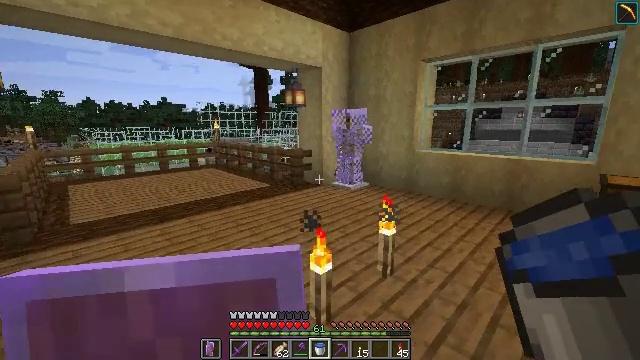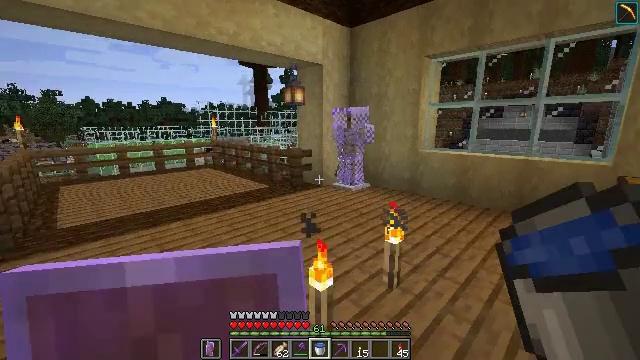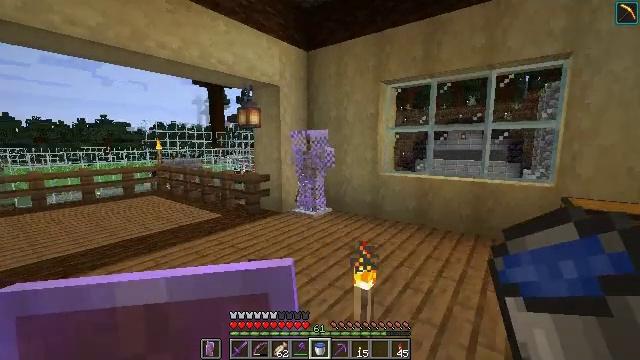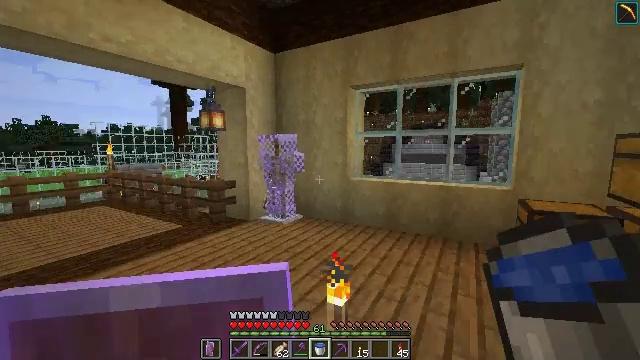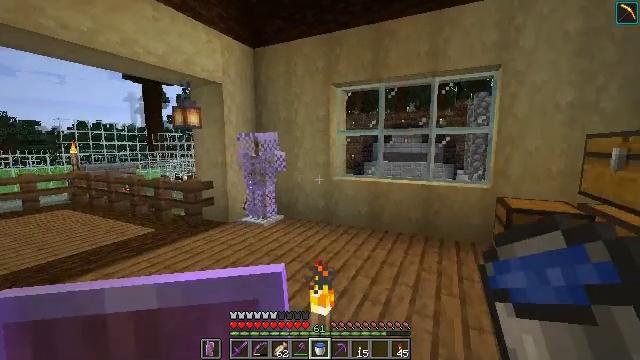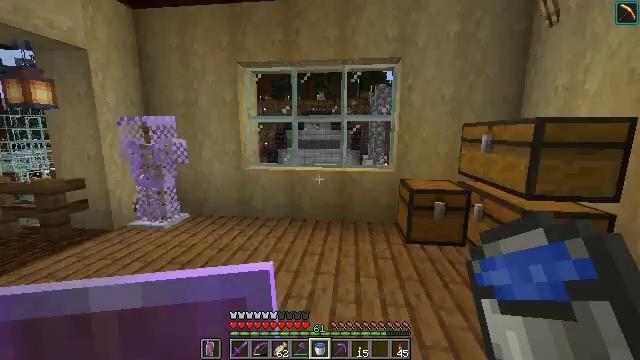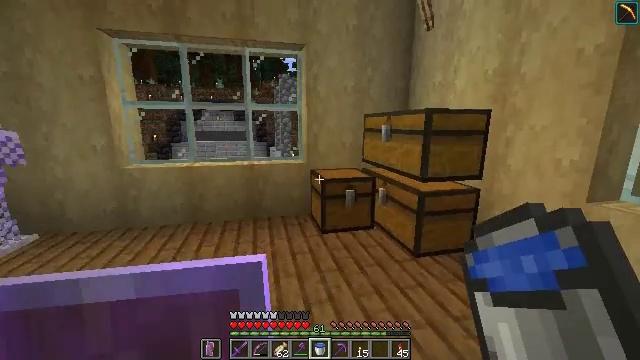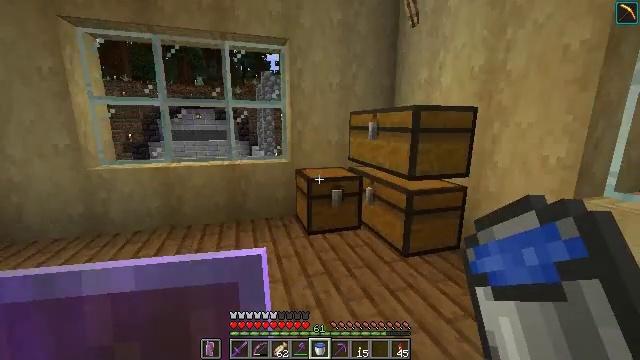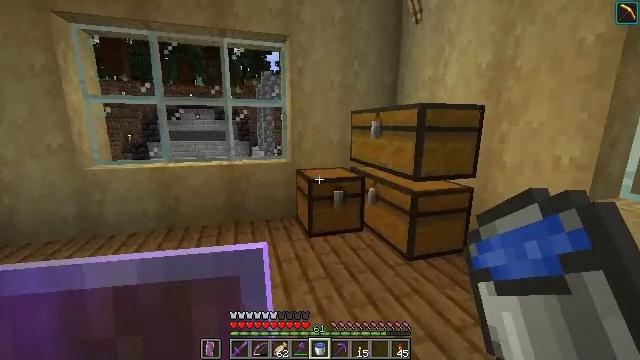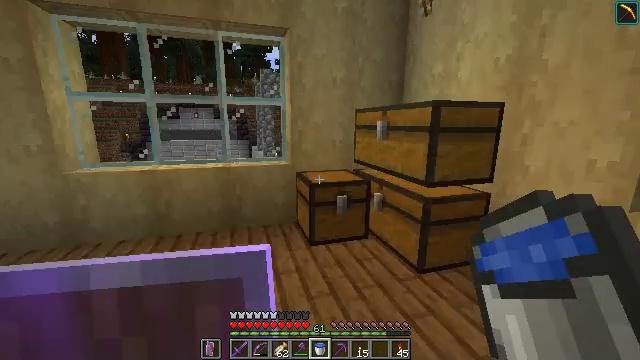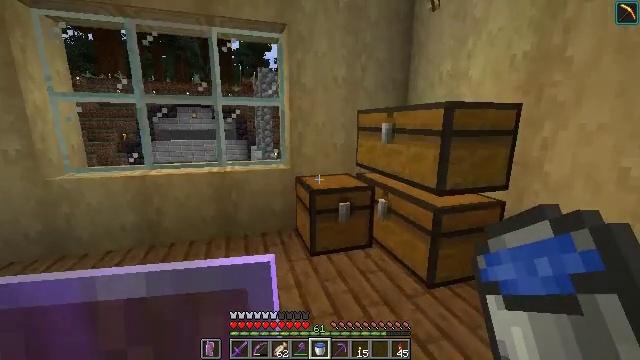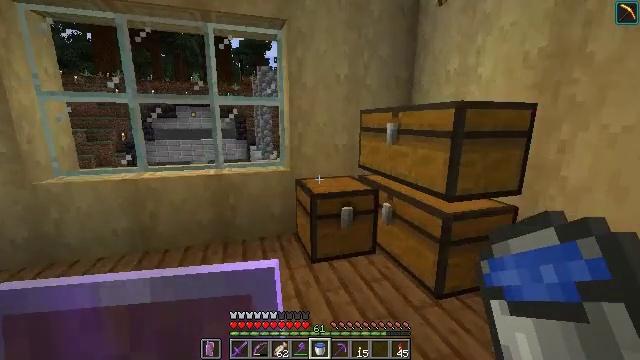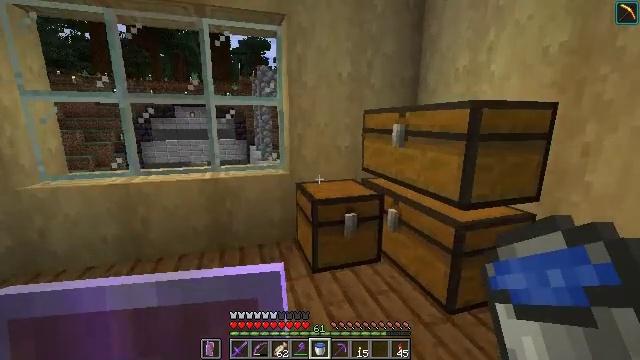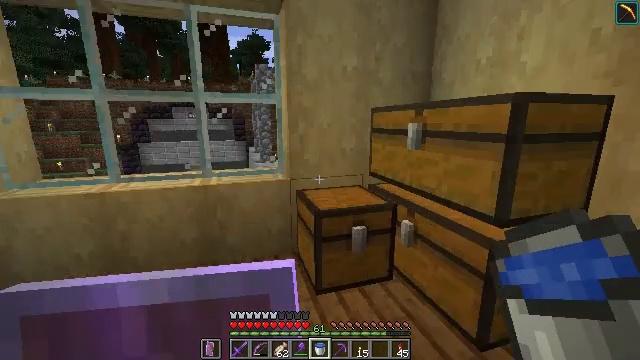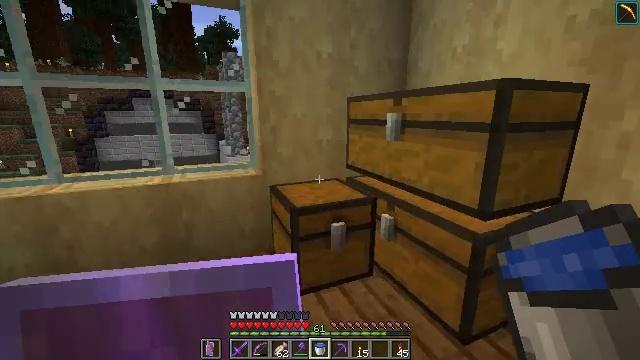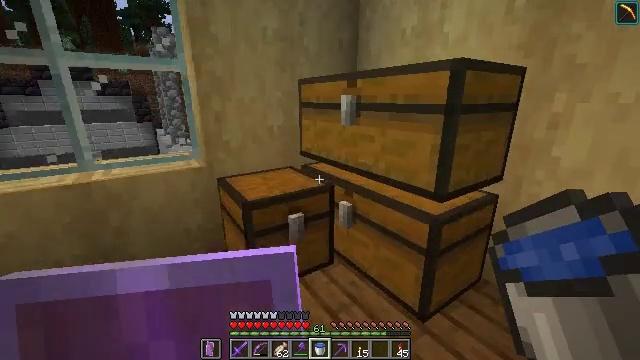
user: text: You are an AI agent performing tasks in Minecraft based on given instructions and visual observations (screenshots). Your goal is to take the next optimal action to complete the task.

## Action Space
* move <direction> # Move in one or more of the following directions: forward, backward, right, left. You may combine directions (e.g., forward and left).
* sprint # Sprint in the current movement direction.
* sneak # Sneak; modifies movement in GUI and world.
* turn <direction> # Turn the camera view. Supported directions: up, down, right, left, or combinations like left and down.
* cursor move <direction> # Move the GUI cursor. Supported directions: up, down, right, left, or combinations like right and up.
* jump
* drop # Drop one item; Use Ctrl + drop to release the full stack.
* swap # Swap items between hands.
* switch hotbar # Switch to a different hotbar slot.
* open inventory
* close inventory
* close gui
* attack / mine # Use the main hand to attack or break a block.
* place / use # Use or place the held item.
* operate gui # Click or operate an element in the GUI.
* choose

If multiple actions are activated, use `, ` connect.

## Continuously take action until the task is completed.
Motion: motion action
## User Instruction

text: Collect the ladder block.
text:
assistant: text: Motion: move forward
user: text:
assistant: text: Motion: move forward, turn right and up
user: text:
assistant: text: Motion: move forward, turn right
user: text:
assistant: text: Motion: move forward, turn right
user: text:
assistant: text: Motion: move forward, turn right and down
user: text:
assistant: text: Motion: move forward, turn right and down
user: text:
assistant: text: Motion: move forward, turn right
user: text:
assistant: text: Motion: move forward
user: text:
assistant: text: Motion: move forward
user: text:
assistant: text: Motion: move forward
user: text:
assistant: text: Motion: move forward
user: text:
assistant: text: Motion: move forward
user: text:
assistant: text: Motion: move forward
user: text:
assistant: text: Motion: move forward, turn right and down
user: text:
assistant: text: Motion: move forward, turn right and down
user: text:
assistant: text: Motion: move forward, turn right
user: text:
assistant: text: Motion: move forward, turn right
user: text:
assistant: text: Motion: turn right
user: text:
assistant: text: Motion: turn right
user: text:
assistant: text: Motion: turn right
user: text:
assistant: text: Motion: turn right
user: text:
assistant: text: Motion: turn up, use / place
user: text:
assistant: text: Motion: use / place
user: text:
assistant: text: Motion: use / place
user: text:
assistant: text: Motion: no_op
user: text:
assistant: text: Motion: turn left
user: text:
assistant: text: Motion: open gui
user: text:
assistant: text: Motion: no_op
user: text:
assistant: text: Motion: no_op
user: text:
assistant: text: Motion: no_op